Field crop: tomato
Growth stage: 2
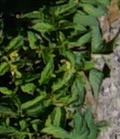
Species: tomato